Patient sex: M
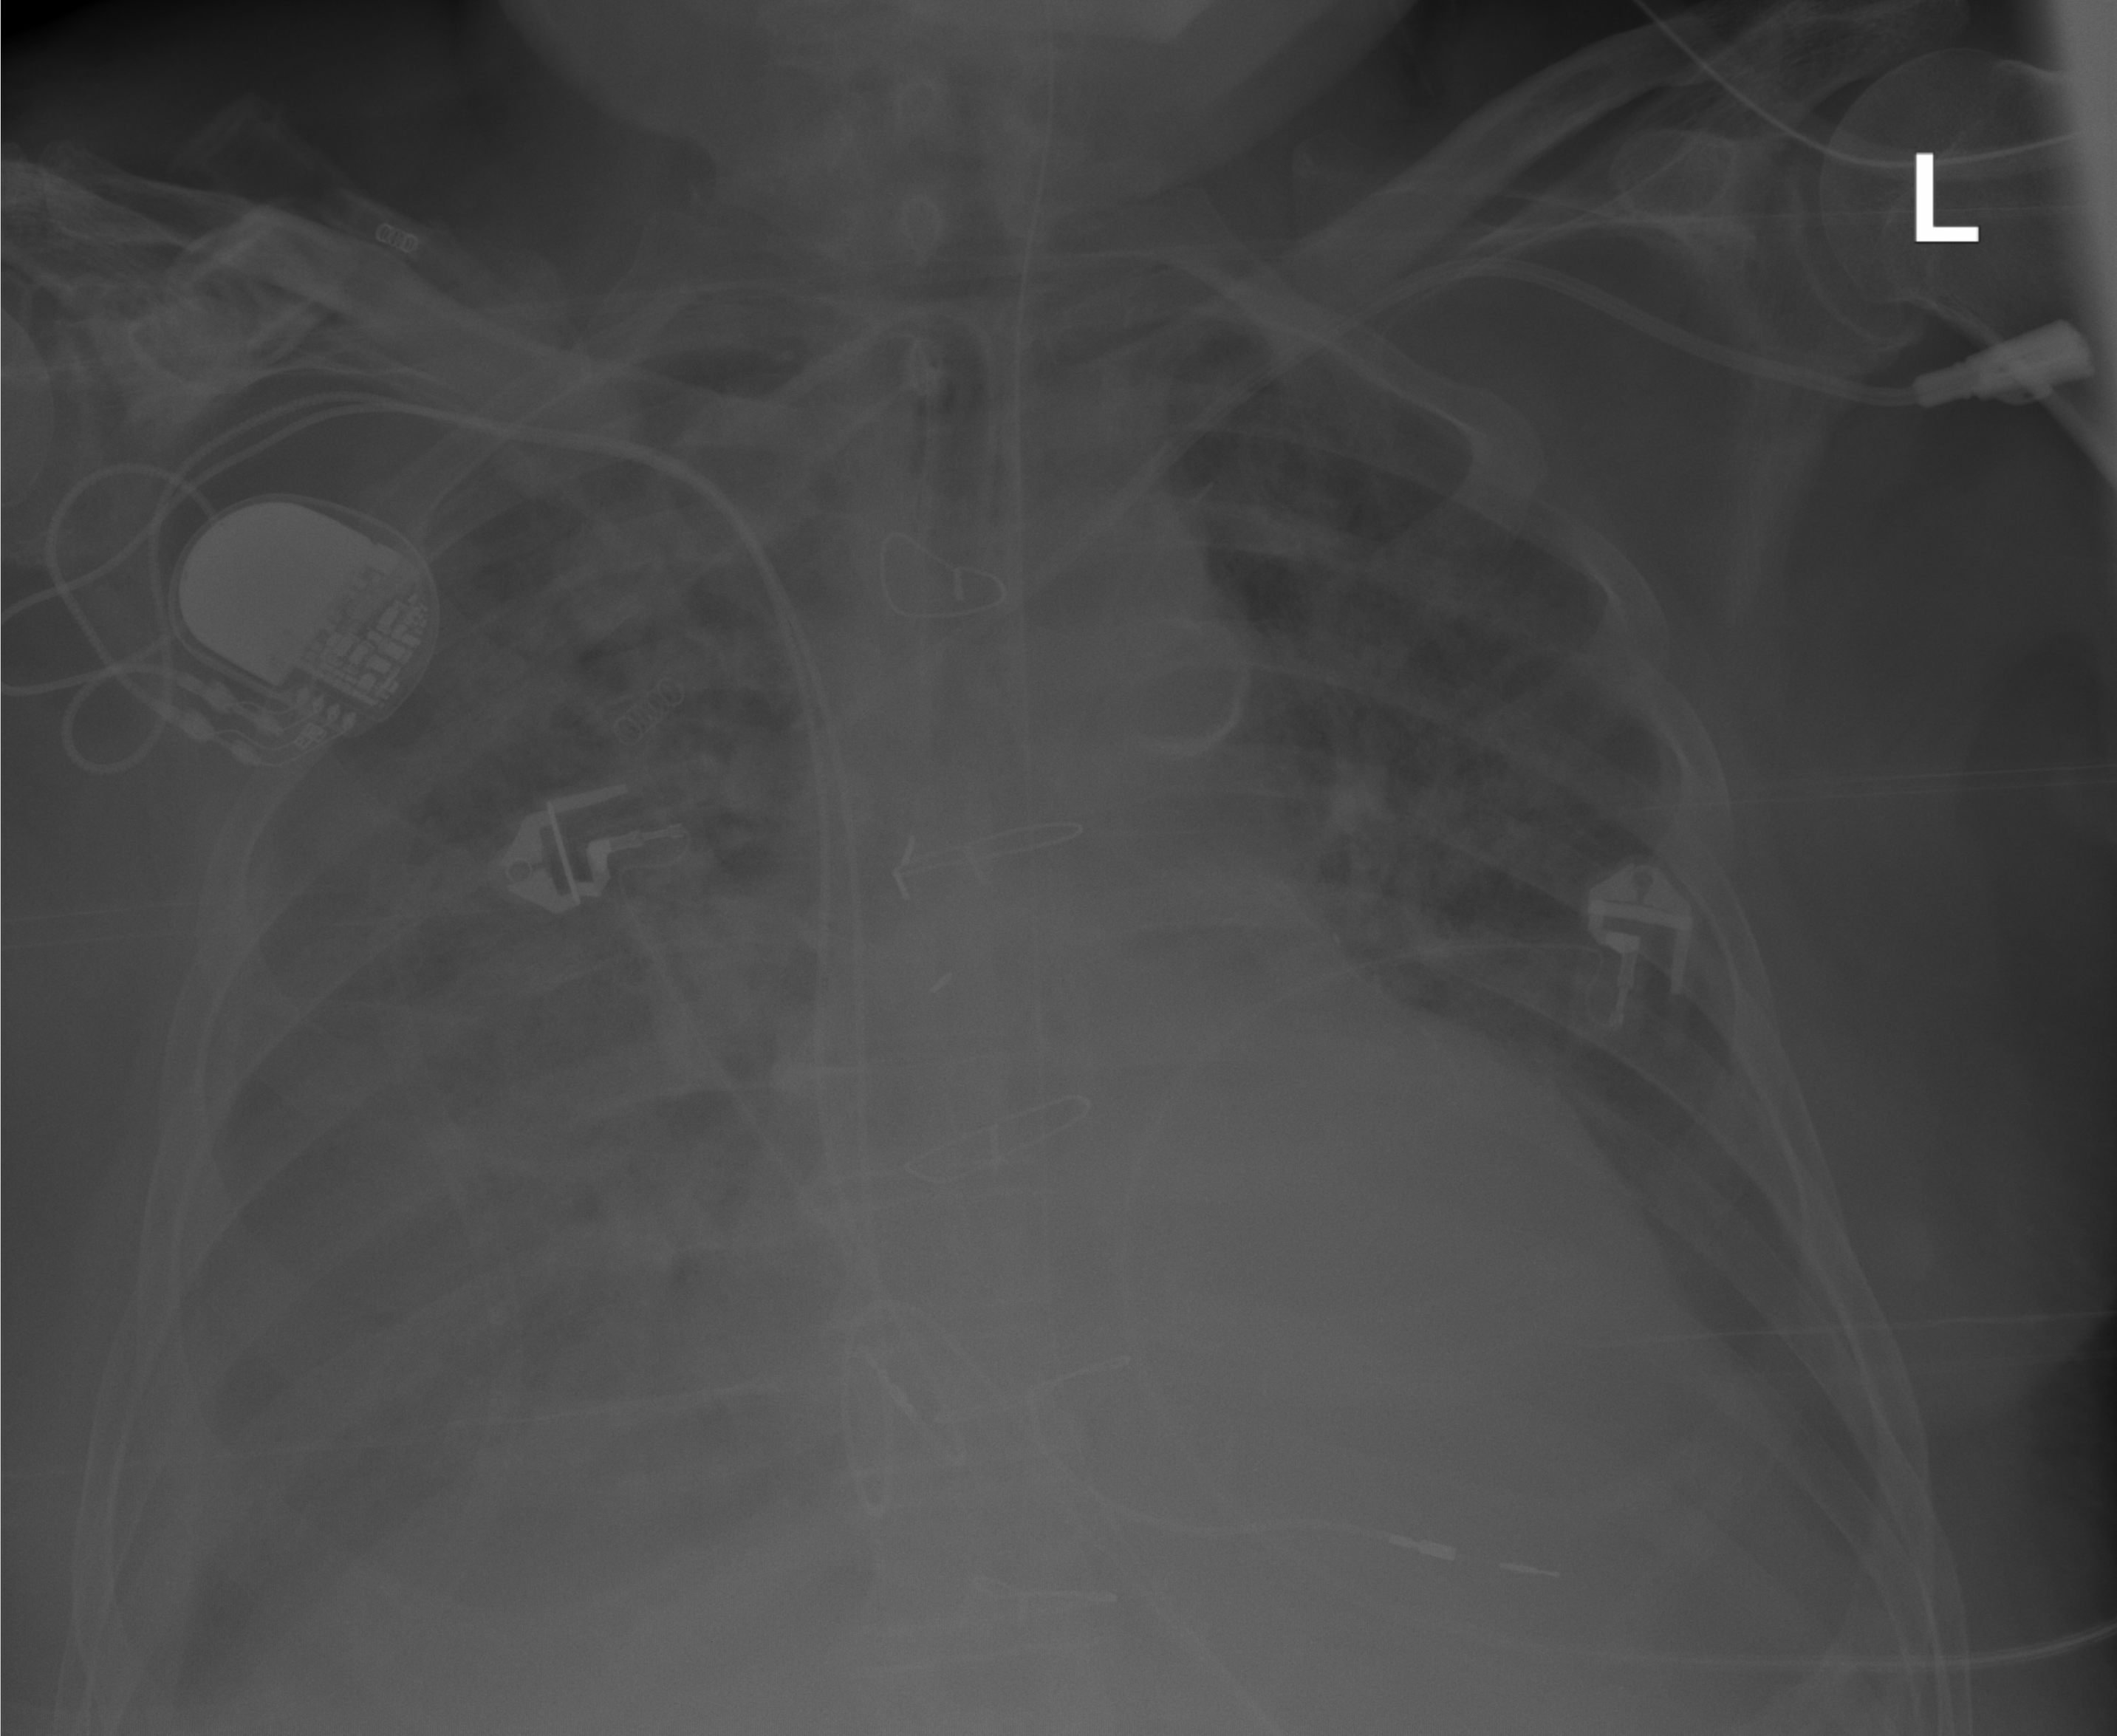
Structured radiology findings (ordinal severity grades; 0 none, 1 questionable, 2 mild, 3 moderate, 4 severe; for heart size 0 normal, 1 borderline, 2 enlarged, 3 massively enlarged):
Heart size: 2
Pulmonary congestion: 1
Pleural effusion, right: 1
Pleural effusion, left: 1
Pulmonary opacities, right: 3
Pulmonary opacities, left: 3
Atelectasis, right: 3
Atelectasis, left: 3